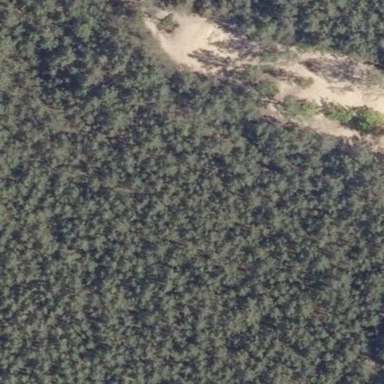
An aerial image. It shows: Natural area covered with sand.